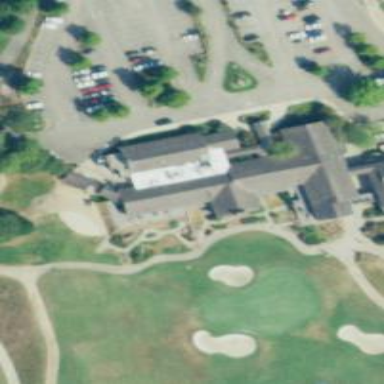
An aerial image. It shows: Path for golf carts.